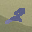
Label: 2